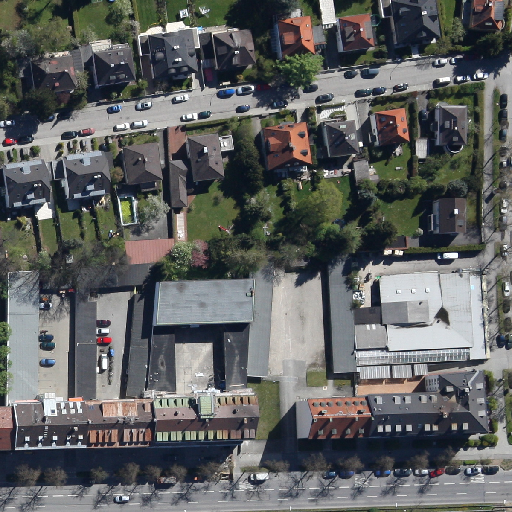
Referring expression: van